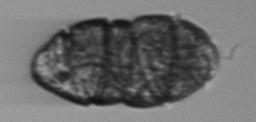
Label: Margalefidinium